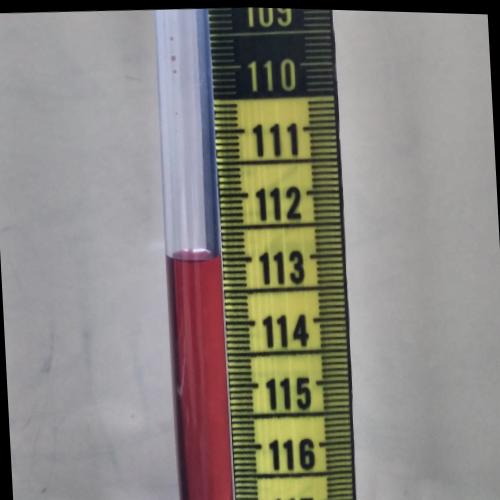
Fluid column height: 113.0 cm